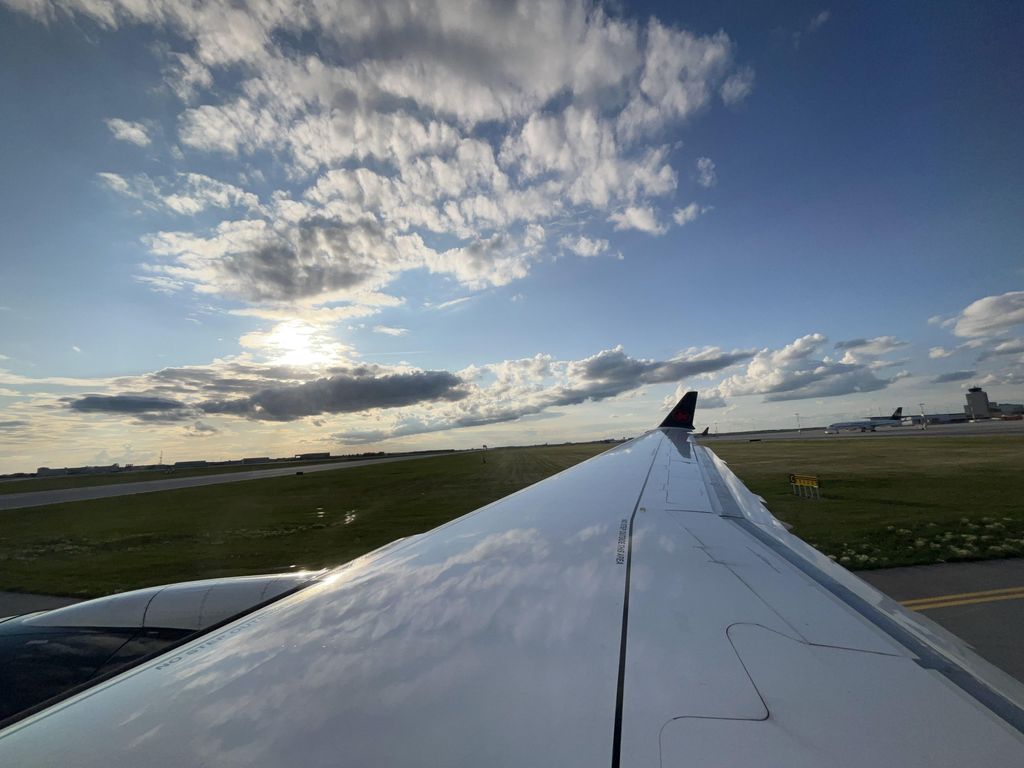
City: winnipeg